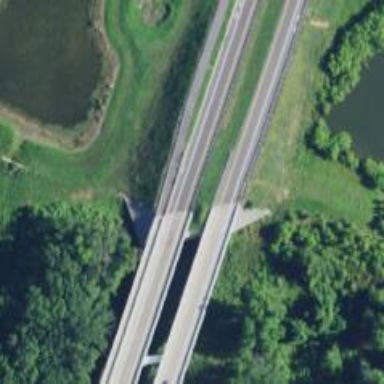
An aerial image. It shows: Asphalt path on bridge with excellent trail visibility.